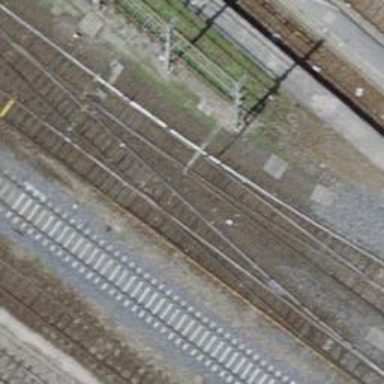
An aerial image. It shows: Single-track electrified railway yard with contact line electrification.